Question: I am using ElementUI in Laravel app, the problem I am facing is that the v-model directive is not working. I have tried putting normal input as well but the v-model directive still does not work.
'''
export default {
props: ['cardHeading'],
data() {
return {
formData: {
name: 'asdf',
password: ''
},
csrfToken: window.Laravel.csrfToken
}
},
methods: {
submitForm(formName) {
this.$refs[formName].validate((valid) => {
if (valid) {
alert('submit!');
} else {
console.log('error submit!!');
return false;
}
});
}
},
mounted() {
console.log(this.formData);
}
}
'''
'''
<el-form ref="form" label-position="right" :model="formData" label-width="100px">
<h1>{{cardHeading}}</h1>
<input type="hidden" name="_token" :value="csrfToken">
<el-form-item label="Email: ">
<el-input type="email" v-model="formData.name"></el-input>
</el-form-item>
<el-form-item label="Password: ">
<el-input type="password" suffix-icon="fa-icon-view" v-model="formData.password"></el-input>
</el-form-item>
<el-form-item>
<el-button type="primary" round>Create<i class="el-icon-d-arrow-right"></i></el-button>
</el-form-item>
</el-form>
'''

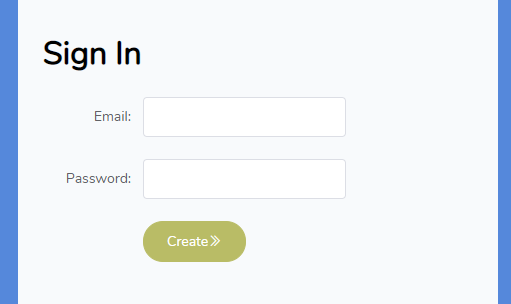
Answer: I'm not sure if this is the issue but it's definitely issue.
In your 'layouts/app.blade.php' your loading 'app.js' twice. I would suggest removing the one in the 'head' on line 15:
'''
<!-- Scripts -->
<script src="{{ asset('js/app.js') }}" defer></script>
'''